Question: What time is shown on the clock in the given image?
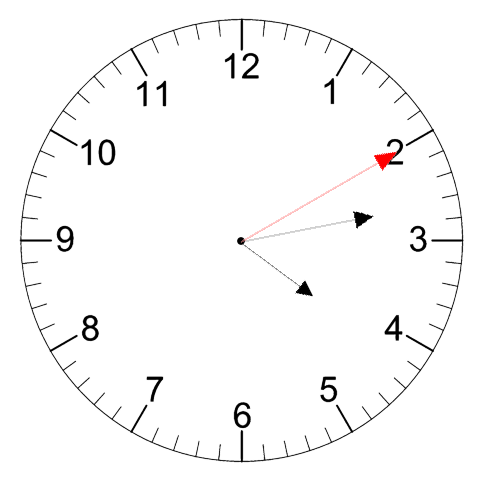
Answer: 04:13:10